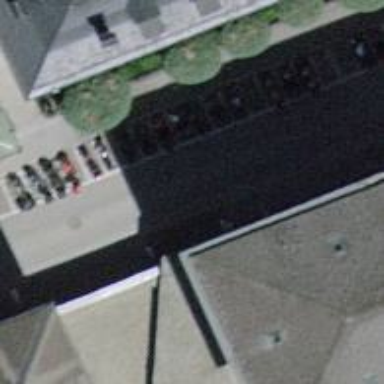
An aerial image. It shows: Motorcycle parking area.